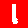
Digit: 1